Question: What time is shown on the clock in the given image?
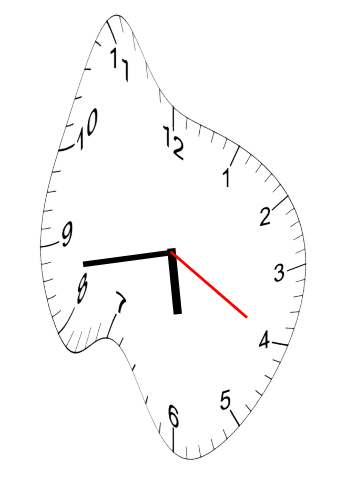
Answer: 05:43:20